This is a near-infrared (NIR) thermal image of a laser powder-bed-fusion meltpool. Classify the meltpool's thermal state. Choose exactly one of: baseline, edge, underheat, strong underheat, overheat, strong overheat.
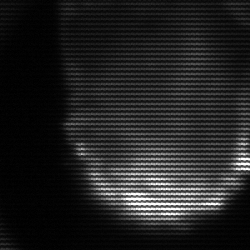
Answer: edge